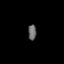
Tissue: lung
Cell type: Fibroblasts
Senescence score: 0.5682
Nuclear area (px): 123
Mean DAPI intensity: 103.39